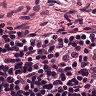
Metastatic tissue present: no